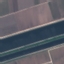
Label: River